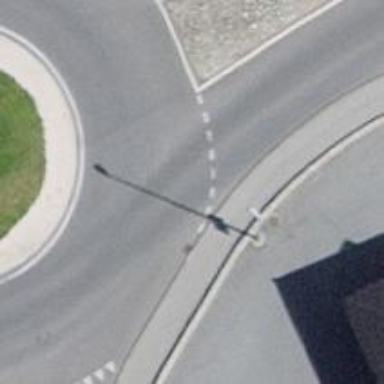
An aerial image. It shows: Unclassified asphalt road with roundabout junction.